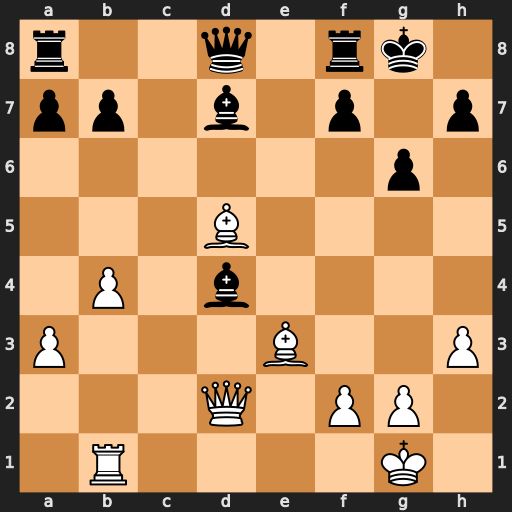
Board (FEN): r2q1rk1/pp1b1p1p/6p1/3B4/1P1b4/P3B2P/3Q1PP1/1R4K1
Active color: w
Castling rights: -
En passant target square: -
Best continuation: Bxd4 Be6 Qh6 f6 Bxe6+